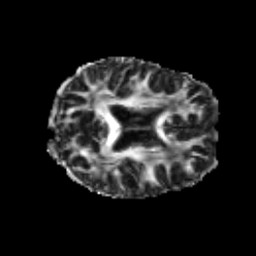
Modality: FA
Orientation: axial
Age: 21
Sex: male
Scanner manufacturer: siemens
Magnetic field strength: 3 T
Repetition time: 3.5 s
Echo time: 0.104 s